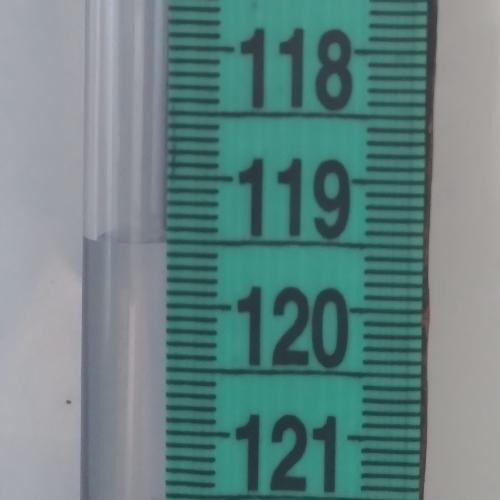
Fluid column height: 119.5 cm